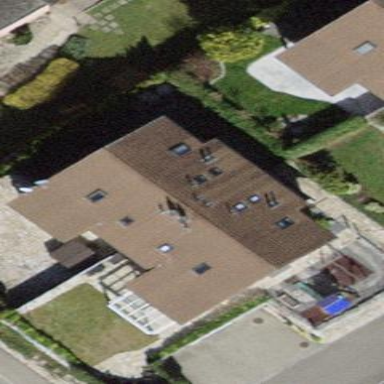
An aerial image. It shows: Semi-detached house.